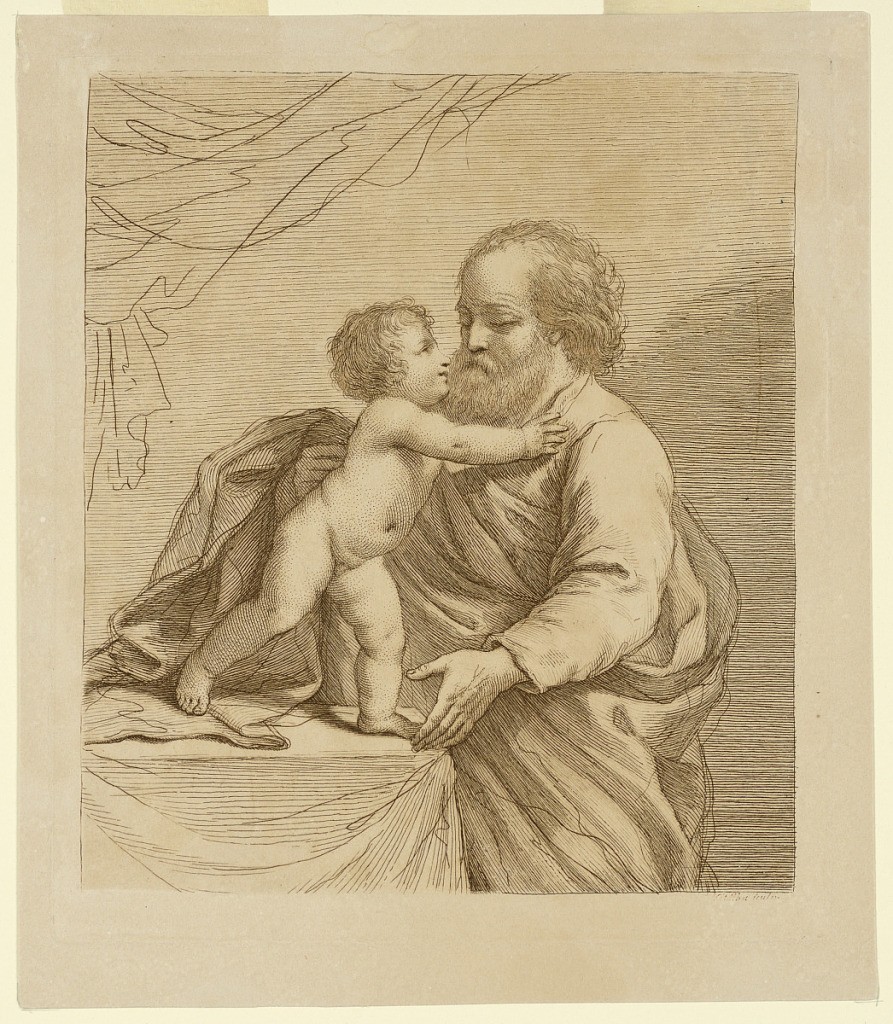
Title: Saint Joseph and the Infant Savior
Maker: Giovanni Vitalba, Italian, 1783 - 1792
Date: ca. 1765–1785
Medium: Engraving in brown ink on cream paper
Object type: Print
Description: St. Joseph stands to the right of the table, with his arms protectively out for the Christ Child, who stands on the table, supporting himself by his hands on St. Joseph's chest.